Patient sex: M
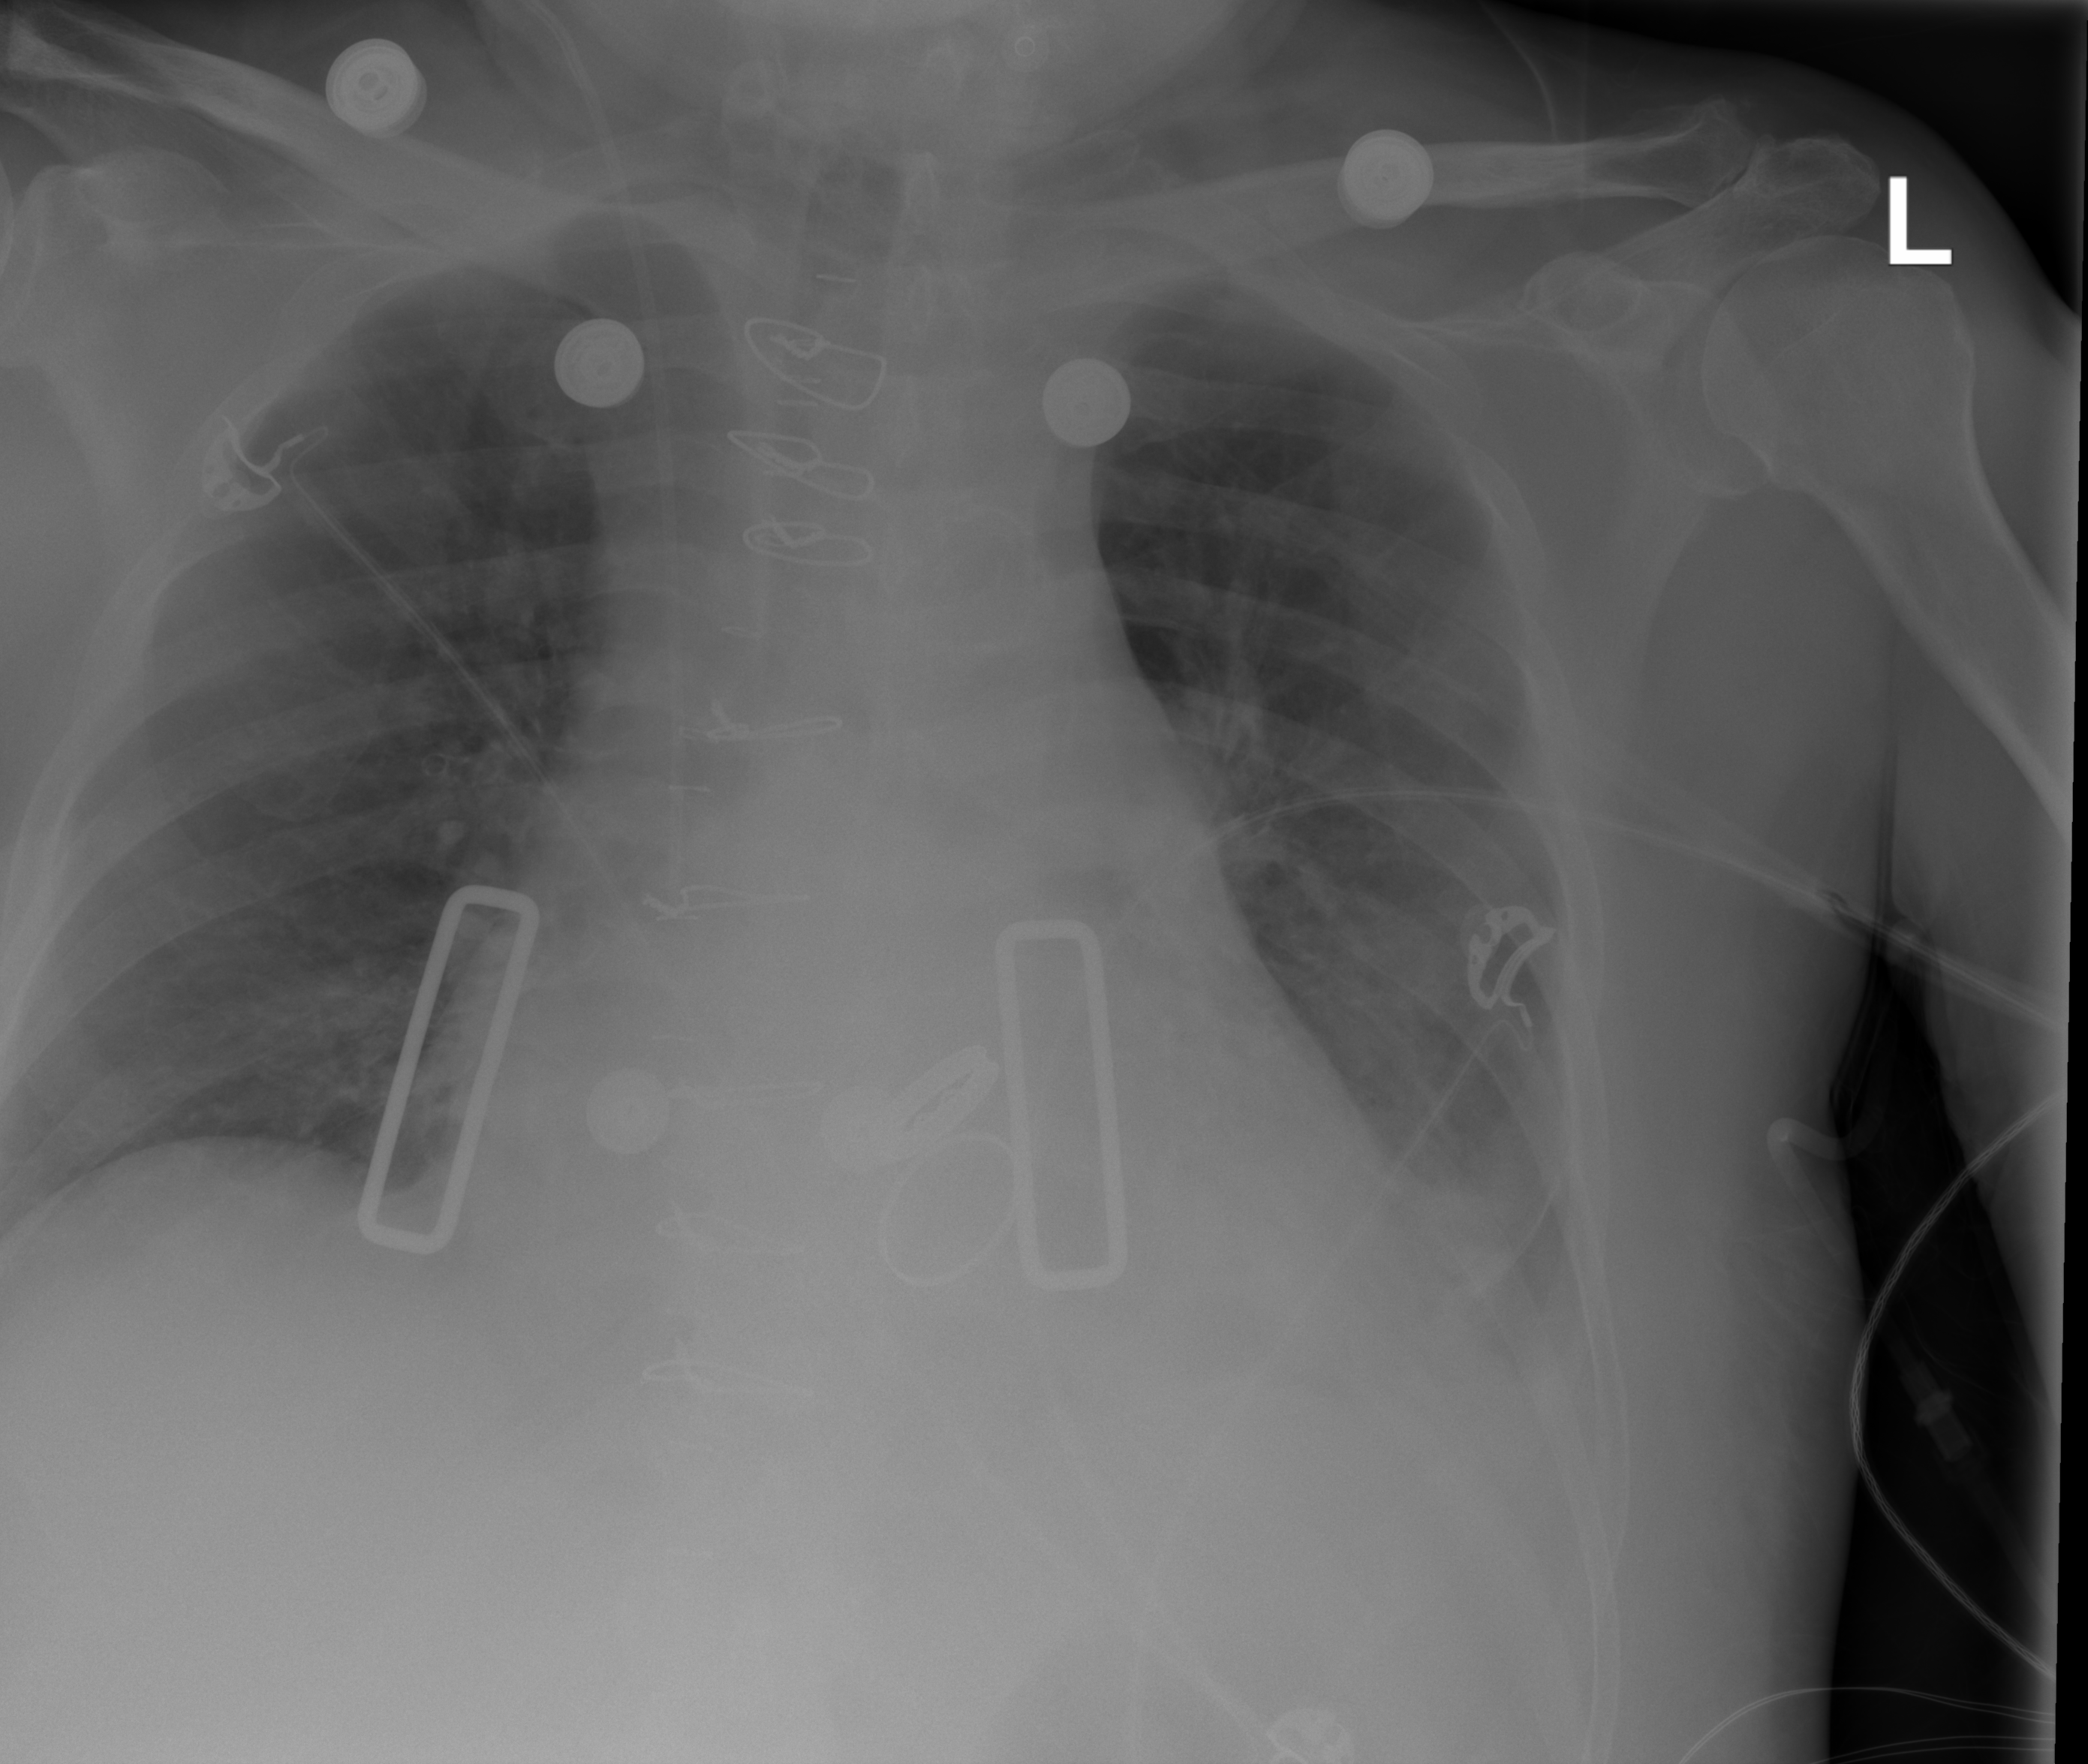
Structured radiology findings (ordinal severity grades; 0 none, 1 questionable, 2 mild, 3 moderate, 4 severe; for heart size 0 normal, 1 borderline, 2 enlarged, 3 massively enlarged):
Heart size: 2
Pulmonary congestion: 0
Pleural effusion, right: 0
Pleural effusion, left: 2
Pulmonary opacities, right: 0
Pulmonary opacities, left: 0
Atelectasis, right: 0
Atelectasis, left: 2